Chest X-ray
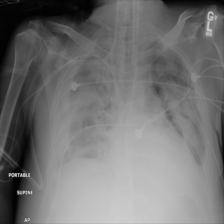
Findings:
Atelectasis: negative
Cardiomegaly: negative
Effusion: positive
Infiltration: negative
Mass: negative
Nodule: negative
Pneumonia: negative
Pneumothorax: negative
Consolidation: negative
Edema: positive
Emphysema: negative
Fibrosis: negative
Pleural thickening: negative
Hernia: negative